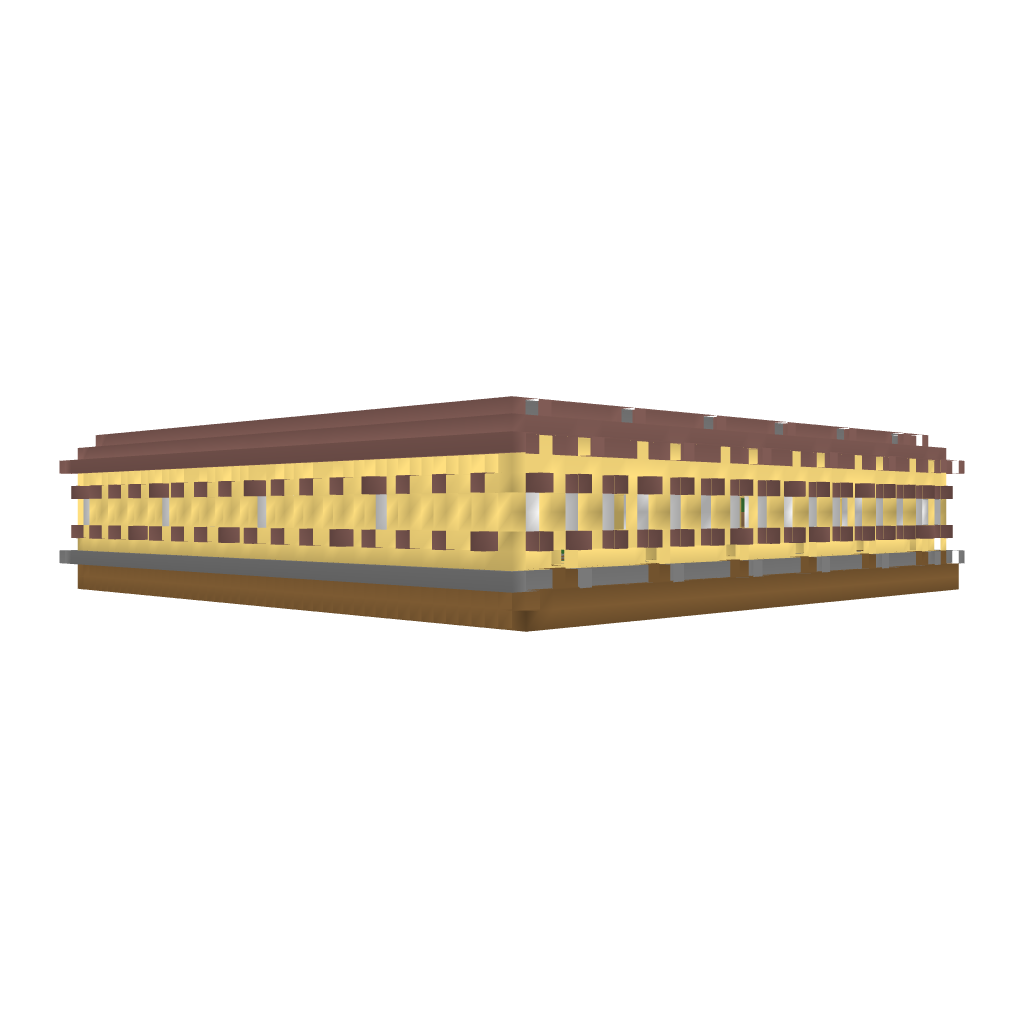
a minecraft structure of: Medieval Cloister bad low quality